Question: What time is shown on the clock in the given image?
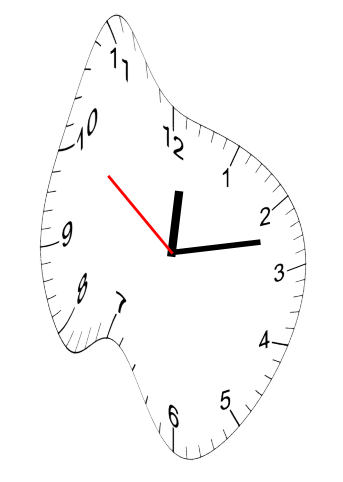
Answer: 12:12:51